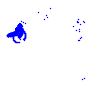
Particle: electron